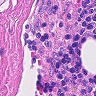
Metastatic tissue present: no